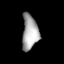
Tissue: lung
Cell type: Myeloid cells
Senescence score: 0.5412
Nuclear area (px): 553
Mean DAPI intensity: 167.282